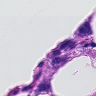
Metastatic tissue present: yes